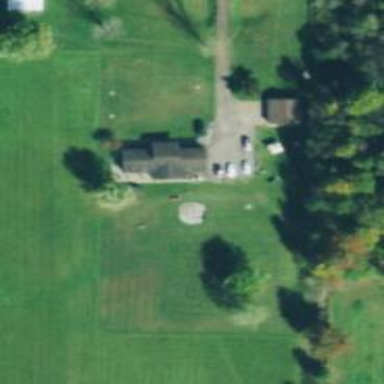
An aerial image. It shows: Driveway.